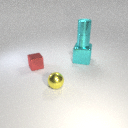
large cyan metal cube below small cyan metal cylinder